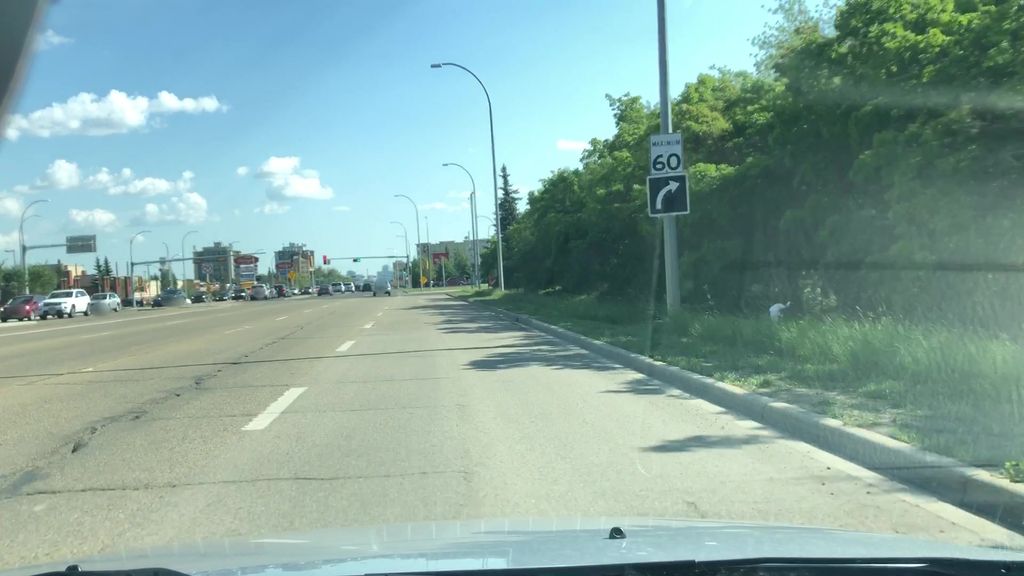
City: edmonton